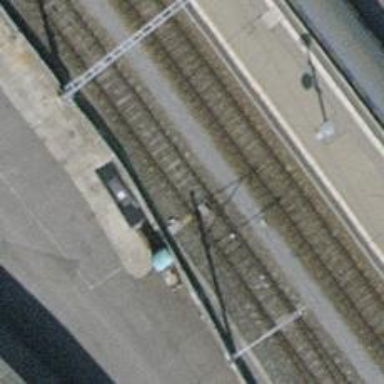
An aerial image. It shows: Railway switch.